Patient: sex F, age 61
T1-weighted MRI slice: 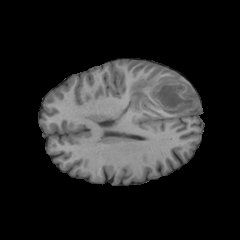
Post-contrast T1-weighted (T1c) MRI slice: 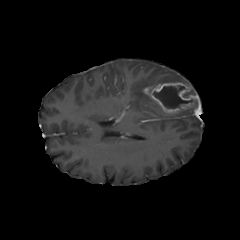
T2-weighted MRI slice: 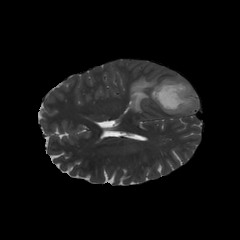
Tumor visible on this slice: yes
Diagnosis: Glioblastoma, IDH-wildtype
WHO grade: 4